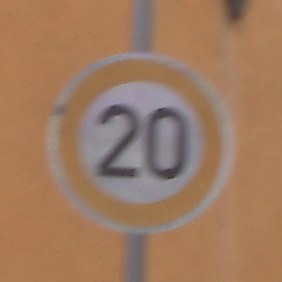
Verkehrszeichen: Geschwindigkeit20
Umgebung: Outdoor, Urban
Tageszeit: Midday
Wetter: Overcast
Licht: Natural
Jahreszeit: NotSpecified
Kontrast: LowContrast